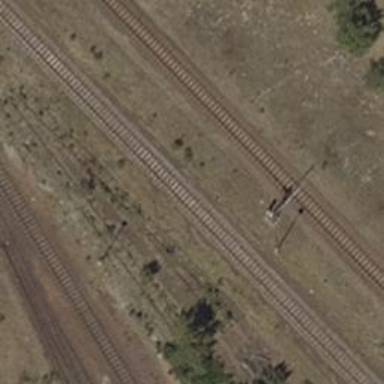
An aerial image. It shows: Abandoned railway yard.